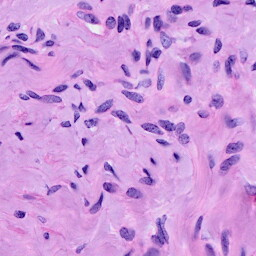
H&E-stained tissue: Cervix